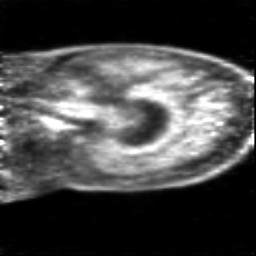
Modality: PET
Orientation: sagittal
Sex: female
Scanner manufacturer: siemens